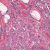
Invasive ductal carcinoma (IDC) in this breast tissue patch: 1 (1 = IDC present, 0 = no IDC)